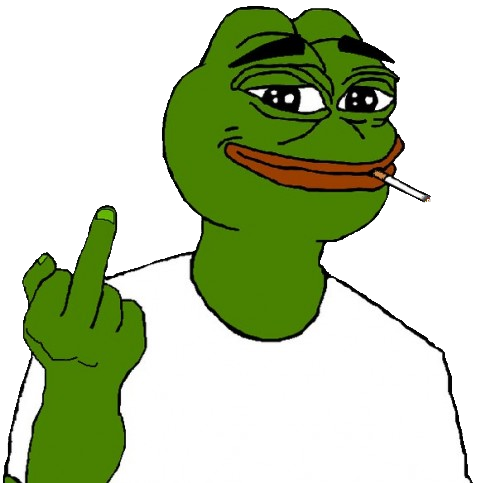
Label: 5_Pepe